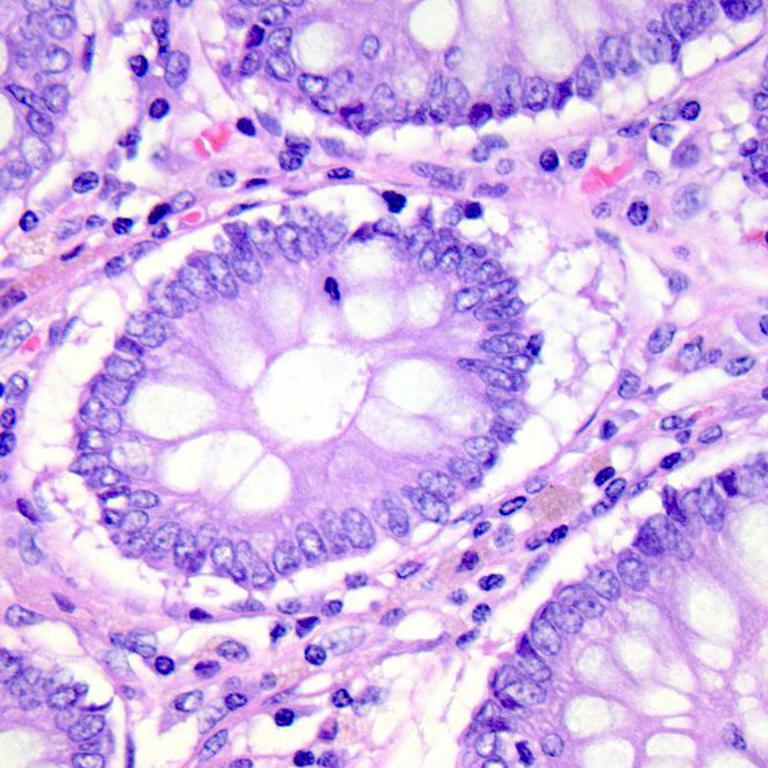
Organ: colon
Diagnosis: benign